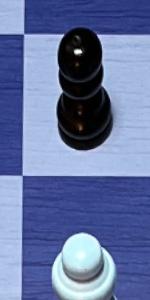
Label: Empty